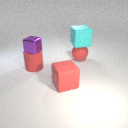
small purple metal cube above large red rubber cylinder